Aerial crown-view tile of a tropical tree (Barro Colorado Island, Panama), acquired 20250818:
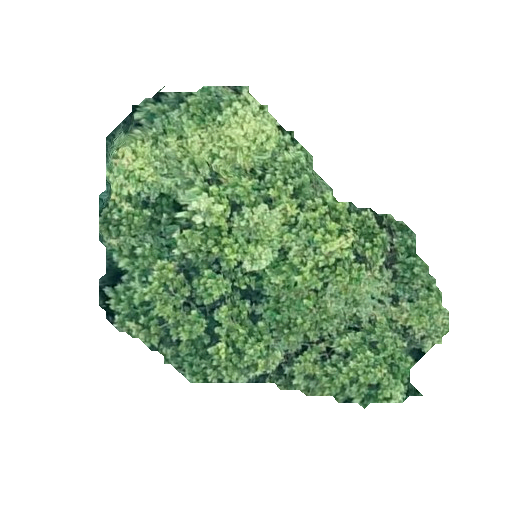
Species: Anacardium excelsum
GBIF accepted scientific name: Anacardium excelsum
Crown area: 109.579 m²